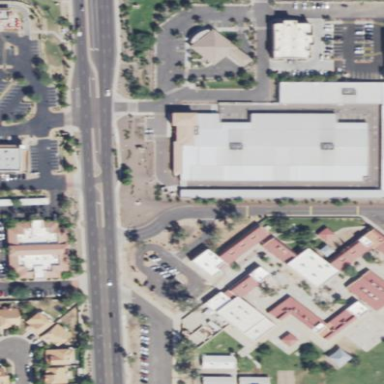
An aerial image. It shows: Storage rental shop belonging to the Public Storage brand.